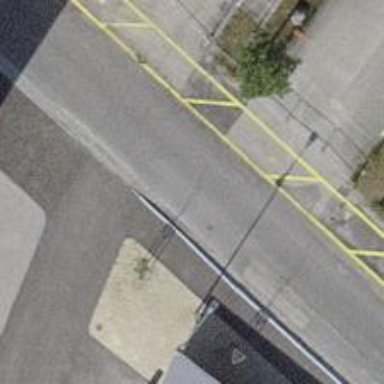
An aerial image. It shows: Bus stop with platform for public transport.